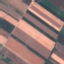
Land use / land cover class: AnnualCrop